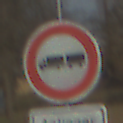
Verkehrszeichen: VerbotLastkraftwagenMitAnhaenger
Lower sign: PersonengruppenFrei1
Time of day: MorningAfternoon
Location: Outdoor (Suburban)
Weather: PartlyCloudy
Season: NotSpecified
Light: Natural